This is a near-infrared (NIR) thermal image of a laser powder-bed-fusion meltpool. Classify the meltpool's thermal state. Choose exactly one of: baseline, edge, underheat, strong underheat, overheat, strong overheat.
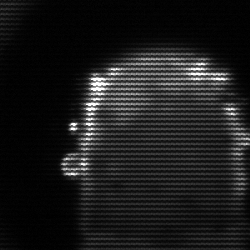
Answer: baseline